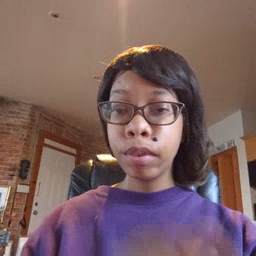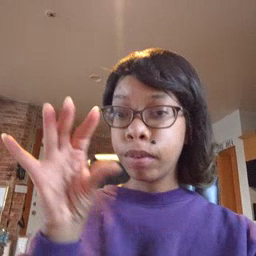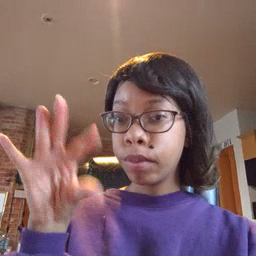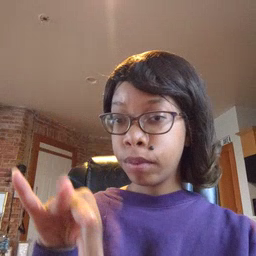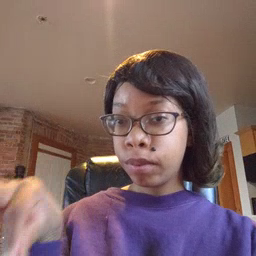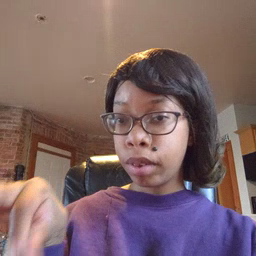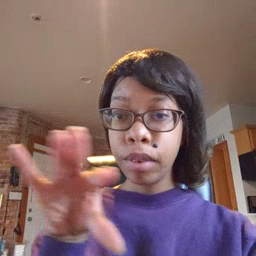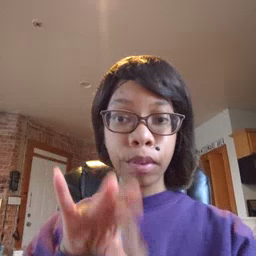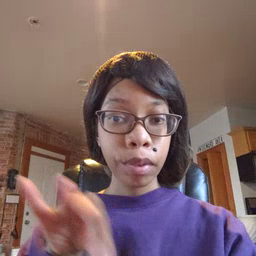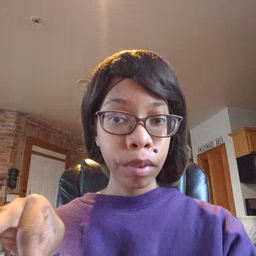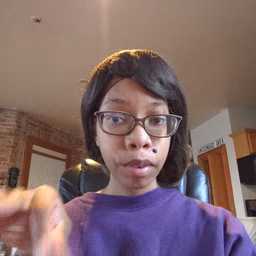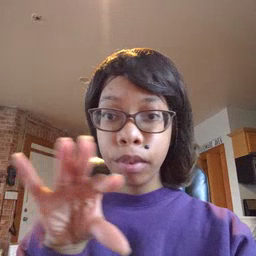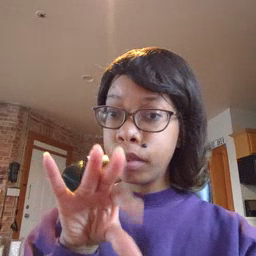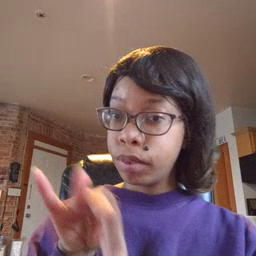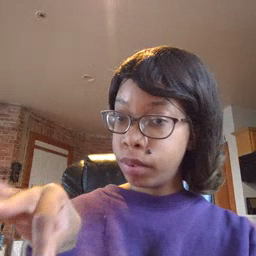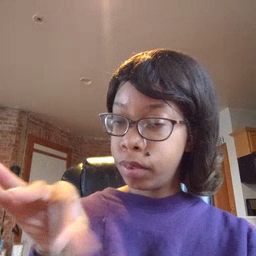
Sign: frenchfries